Question: I am following along with a tutorial book on AJAX and I seem to be failing on some basic concept.
(this is saved as ajax.html on my godaddy hosted web server):
'''
<html>
<head>
<title>AJAX Example</title>
<script language="javascript">
var XMLHttpRequestObject = false;
if (window.XMLHttpRequest) {
XMLHttpRequestObject = new XMLHttpRequest();
} else if (window.ActiveXObject) {
XMLHttpRequestObject = new ActiveXObject("Microsoft.XMLHTTP");
}
function getData(dataSource, divID) {
if (XMLHttpRequestObject) {
var obj = document.getElementById(divID);
XMLHttpRequestObject.open("GET", dataSource);
XMLHttpRequestObject.onreadystatechange = function() {
if (XMLHttpRequestObject.readystate == 4 && XMLHttpRequestObject.status == 200) {
obj.innerHTML = XMLHttpRequestObject.responseText;
}
}
XMLHttpRequestObject.send(null);
}
}
</script>
</head>
<body>
<H1>This is an AJAX Example</H1>
<form>
<input type="button" value="Fetch the Message" onclick="getData('data.txt', 'targetDiv')">
</form>
<div id="targetDiv">
<p>The fetched message is supposed to appear here...</p>
</div>
</body>
</html>
'''
(saved in the same directory as ajax.html):
'''
<p>This is some text in a file that I am using to be</p>
<p>queried with an ajax process to display dynamically.</p>
'''
The problem is that nothing happens when I press the button on the page. I have tried to step through the Javascript using Chrome's developer tools and I see a 'DOMException':
.
Can someone please point out if there is an issue with this javascript, or point me in the right direction to deal with the 'DOMException' that I am seeing?
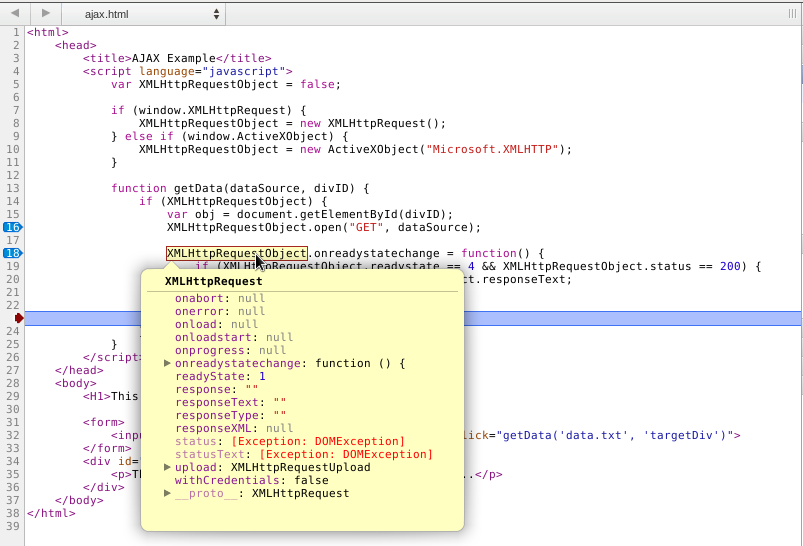
Answer: using the answer found <URL> I read that my 'readystate' should really be 'readyState'. Changing that fixed my problem.